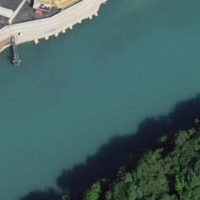
EUNIS habitat code: 15
Species observed at this site:
Parus major